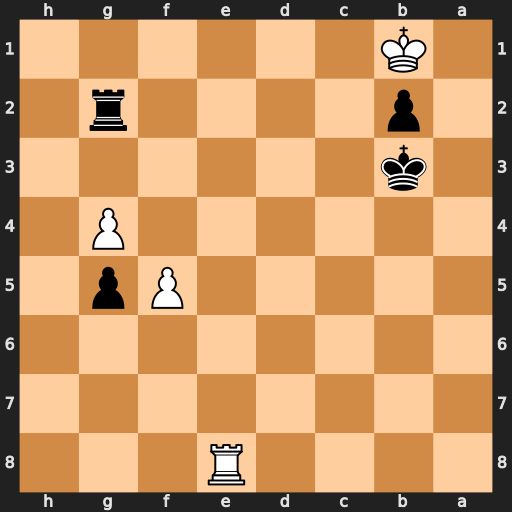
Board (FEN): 4R3/8/8/5Pp1/6P1/1k6/1p4r1/1K6
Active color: b
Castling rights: -
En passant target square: -
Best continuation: Rg1+ Re1 Rxe1#